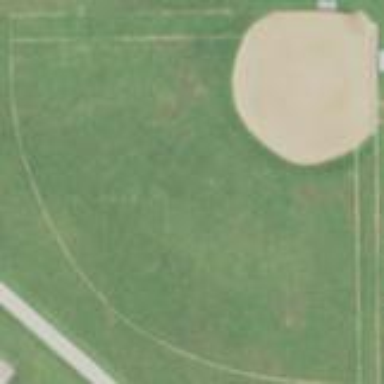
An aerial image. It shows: Baseball pitch for leisure and sports activities.